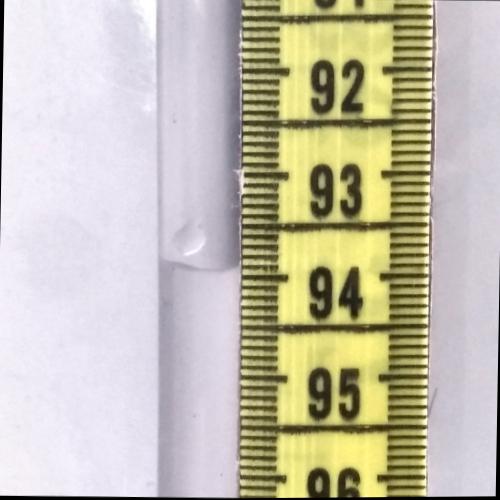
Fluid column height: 93.9 cm